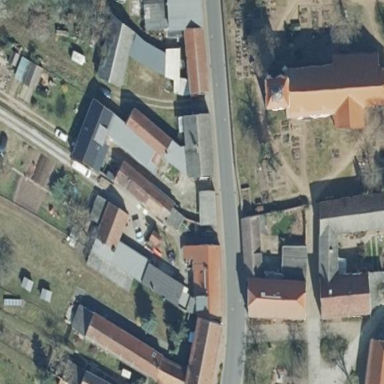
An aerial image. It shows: Cemetery.